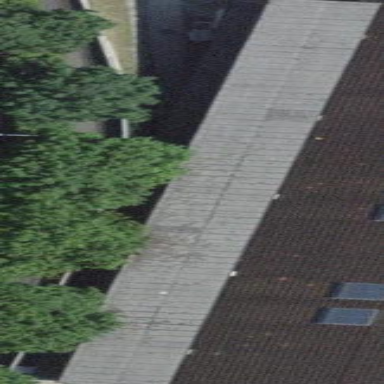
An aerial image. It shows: View of roof of building.